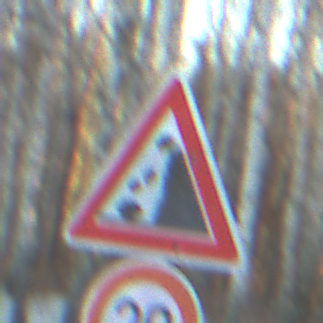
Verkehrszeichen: SteinschlagRechts
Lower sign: Geschwindigkeit20
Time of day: SunriseSunset
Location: Outdoor (Nature)
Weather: Clear
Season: Winter
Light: Natural